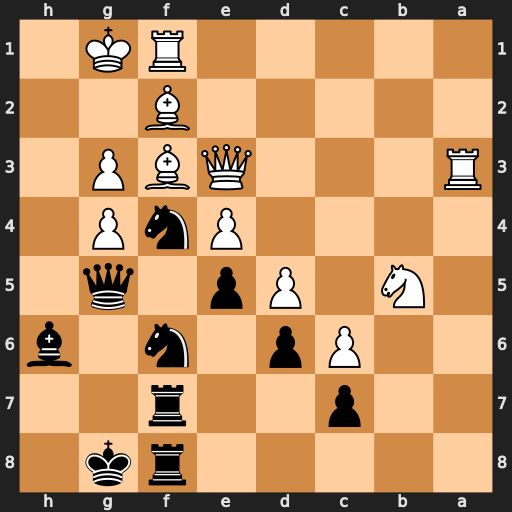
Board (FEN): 5rk1/2p2r2/2Pp1n1b/1N1Pp1q1/4PnP1/R3QBP1/5B2/5RK1
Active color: b
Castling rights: -
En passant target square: -
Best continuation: Nxg4 gxf4 exf4 Qe1 Ne3+